Field crop: tomato
Growth stage: 1
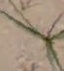
Species: cyperus